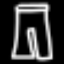
Label: pants